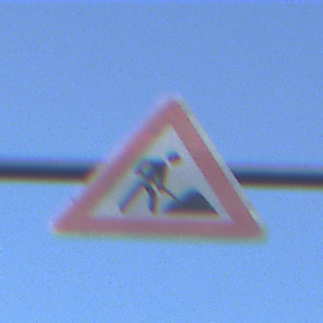
Verkehrszeichen: Arbeitsstelle
Umgebung: Outdoor, RoadRail
Tageszeit: SunriseSunset
Wetter: Clear
Licht: Natural
Jahreszeit: NotSpecified
Kontrast: LowContrast